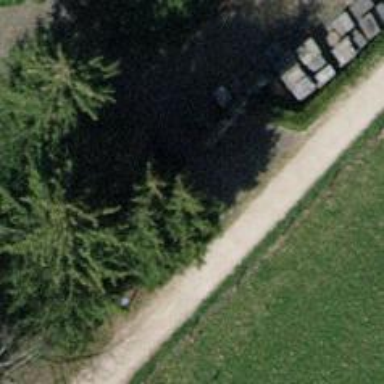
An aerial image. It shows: Footway made of paving stones.